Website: apple
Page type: billing-address
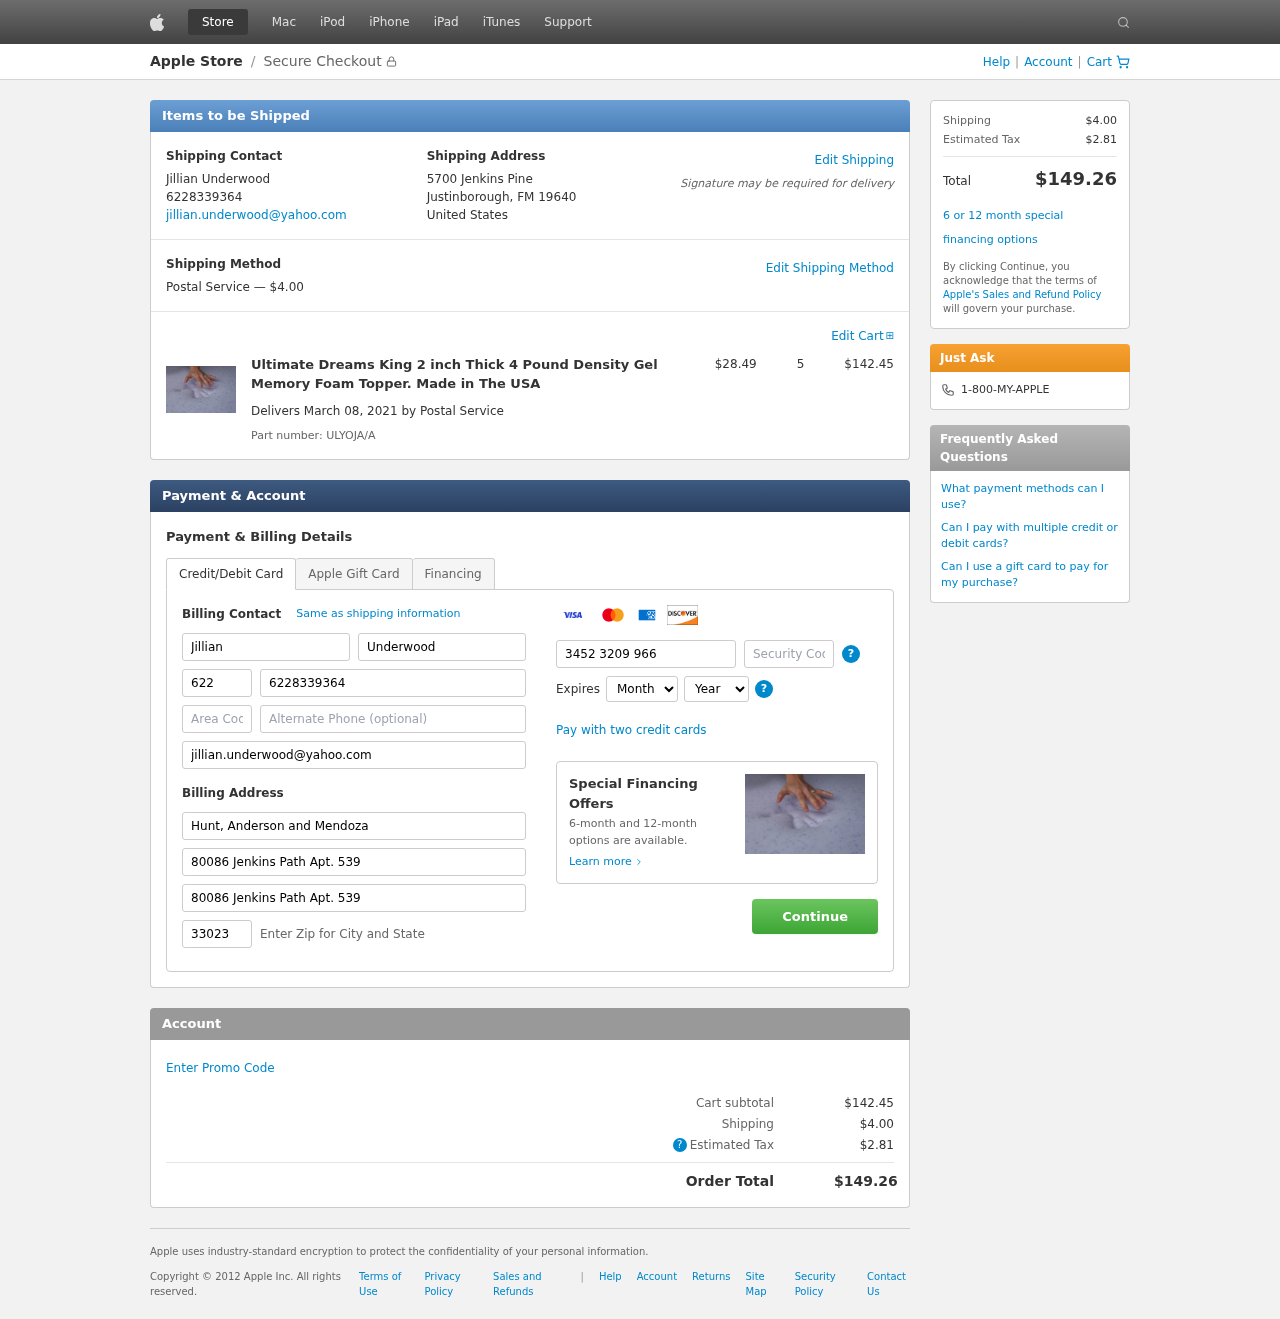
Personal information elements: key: PII_CARD_CVV
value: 5070
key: PII_CARD_EXPIRY_MONTH
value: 11
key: PII_CARD_EXPIRY_YEAR
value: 30
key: PII_CARD_NUMBER
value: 3452 3209 9662 721
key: PII_CITY_STATE_ZIP
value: Justinborough, FM 19640
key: PII_COMPANY
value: Hunt, Anderson and Mendoza
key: PII_COUNTRY
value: United States
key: PII_EMAIL
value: jillian.underwood@yahoo.com
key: PII_FIRSTNAME
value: Jillian
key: PII_FULLNAME
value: Jillian Underwood
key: PII_LASTNAME
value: Underwood
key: PII_PHONE
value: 6228339364
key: PII_PHONE_AREA
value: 622
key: PII_POSTCODE2
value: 33023
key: PII_STREET
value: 5700 Jenkins Pine
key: PII_STREET2
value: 80086 Jenkins Path Apt. 539
Product elements: key: PRODUCT1_NAME
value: Ultimate Dreams King 2 inch Thick 4 Pound Density Gel Memory Foam Topper. Made in The USA
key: PRODUCT1_PRICE
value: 28.49
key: PRODUCT1_QUANTITY
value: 5
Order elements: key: ORDER_SHIPPING_COST
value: $4.00
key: ORDER_SUBTOTAL
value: $142.45
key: ORDER_DELIVERY_DATE
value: March 08, 2021
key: ORDER_PART_NUMBER
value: ULYOJA/A
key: ORDER_TAX
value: $2.81
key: ORDER_TOTAL
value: $149.26